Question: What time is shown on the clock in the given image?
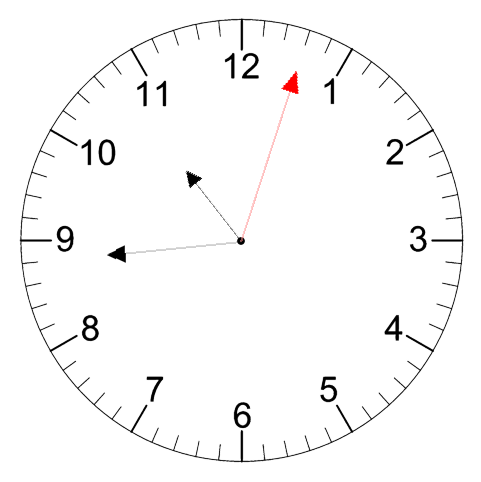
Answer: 10:44:03